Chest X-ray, AP view. Patient: 58 years old, sex M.
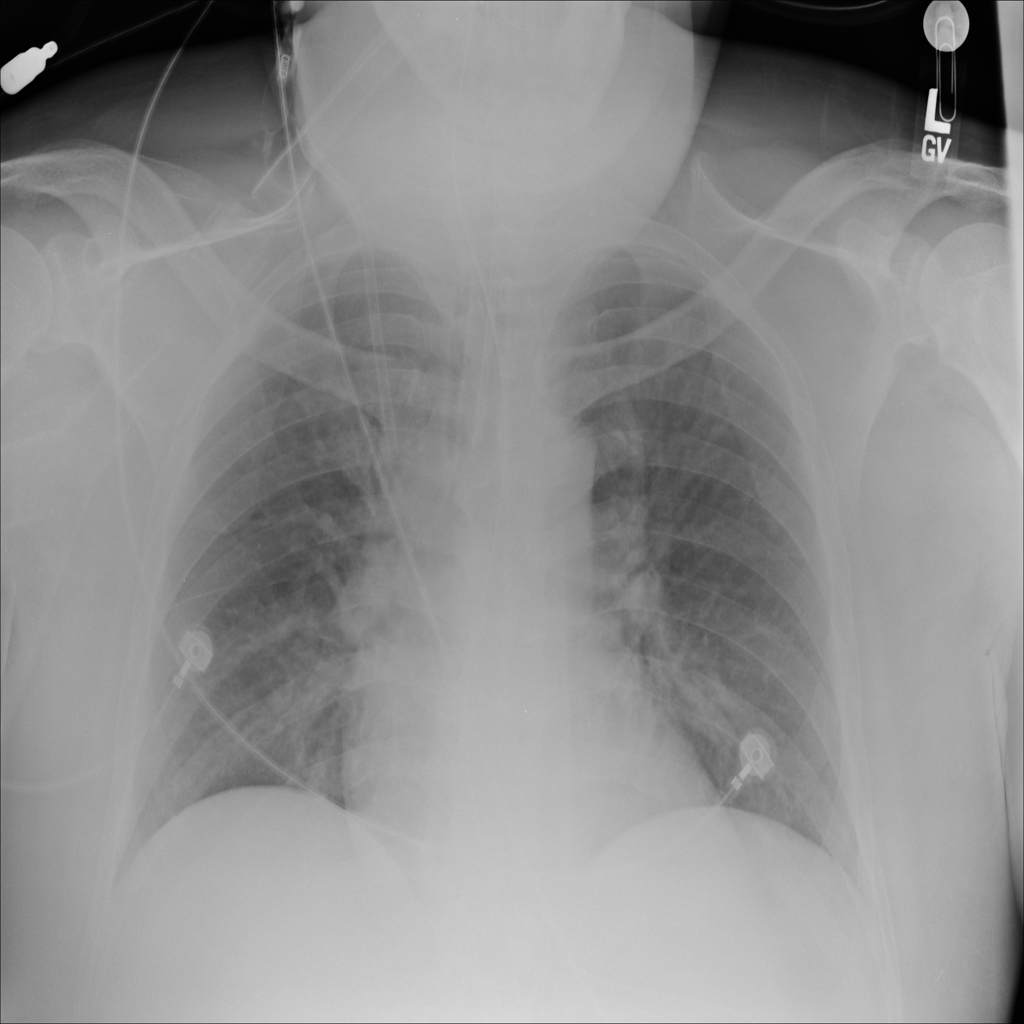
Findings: No Finding